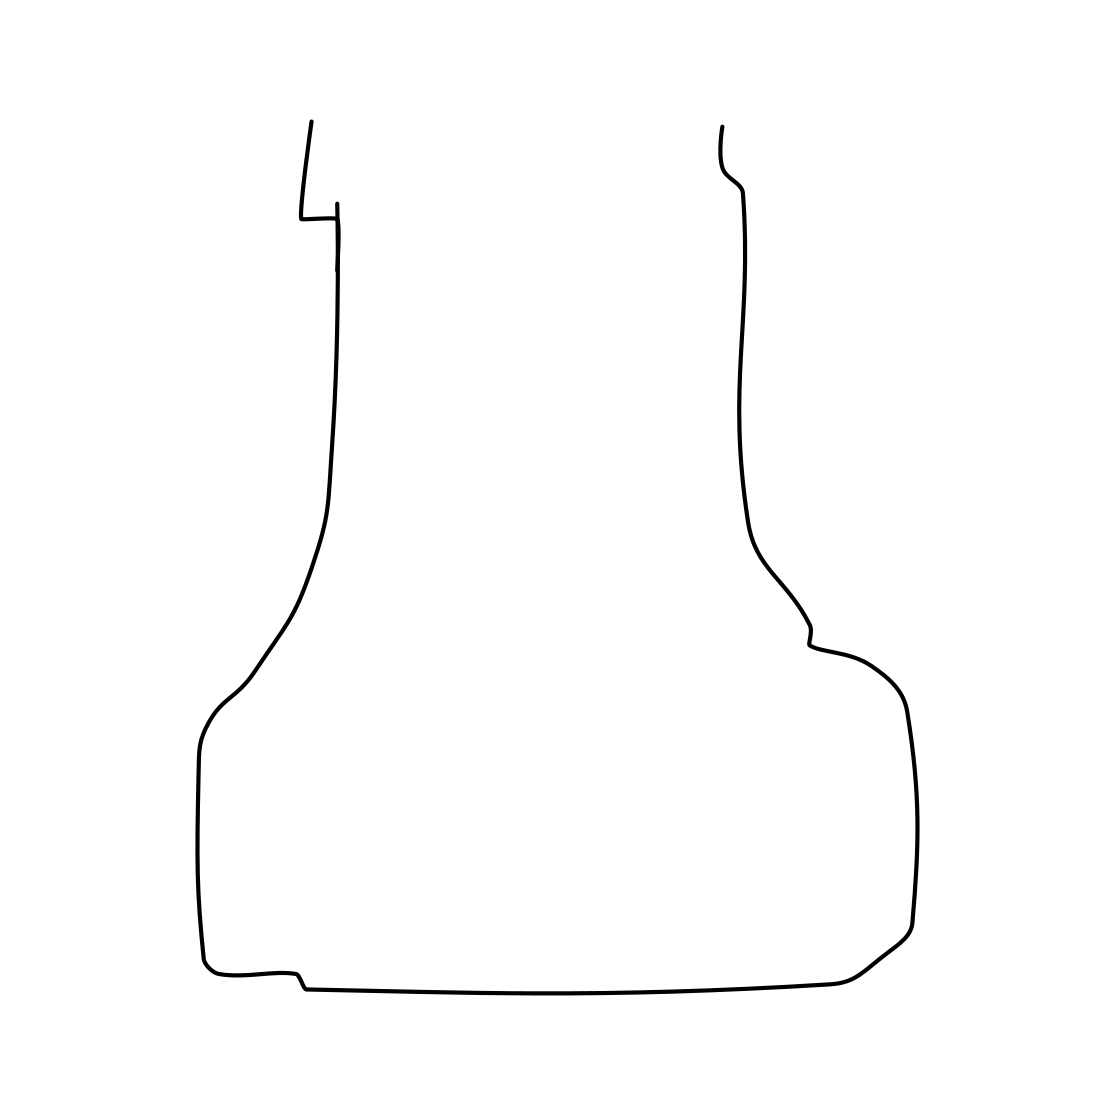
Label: nose